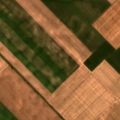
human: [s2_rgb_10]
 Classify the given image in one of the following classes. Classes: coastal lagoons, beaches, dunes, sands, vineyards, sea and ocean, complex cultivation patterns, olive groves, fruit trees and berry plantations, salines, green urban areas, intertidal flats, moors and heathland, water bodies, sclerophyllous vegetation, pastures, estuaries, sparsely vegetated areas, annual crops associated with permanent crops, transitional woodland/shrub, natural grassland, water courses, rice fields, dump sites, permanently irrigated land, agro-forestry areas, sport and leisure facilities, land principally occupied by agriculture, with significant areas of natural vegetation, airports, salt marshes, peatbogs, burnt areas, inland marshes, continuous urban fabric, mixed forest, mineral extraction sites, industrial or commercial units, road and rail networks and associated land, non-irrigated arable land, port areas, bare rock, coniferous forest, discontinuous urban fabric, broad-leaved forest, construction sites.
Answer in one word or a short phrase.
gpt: non-irrigated arable land